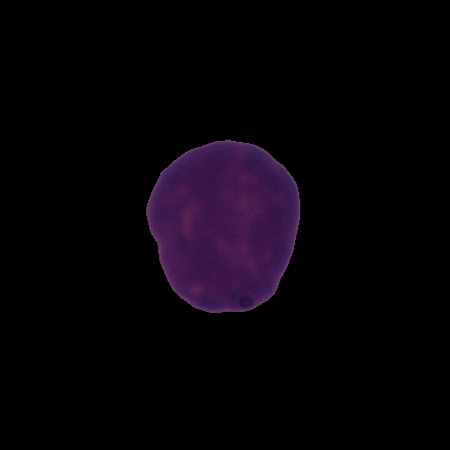
Label: healthy